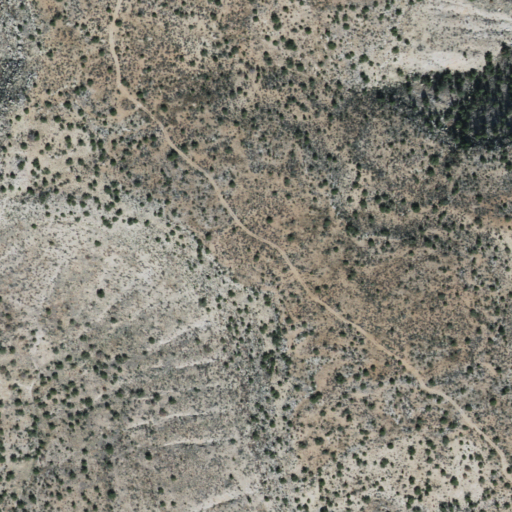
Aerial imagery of mountain in Arizona named Kinney Point containing only shrub